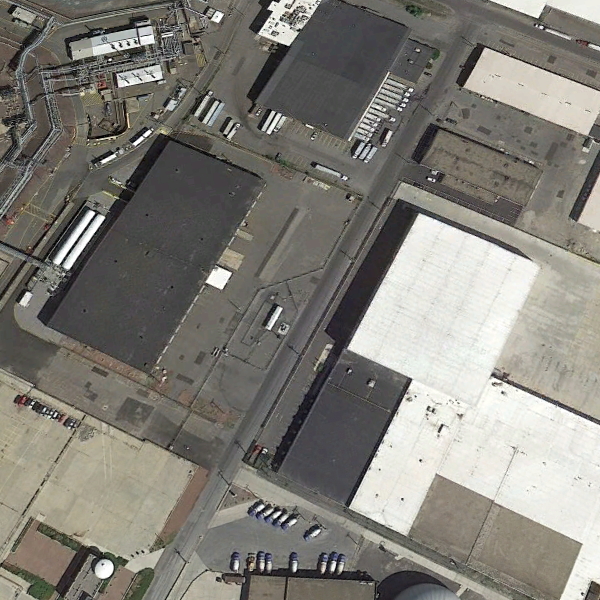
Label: Industrial